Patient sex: M
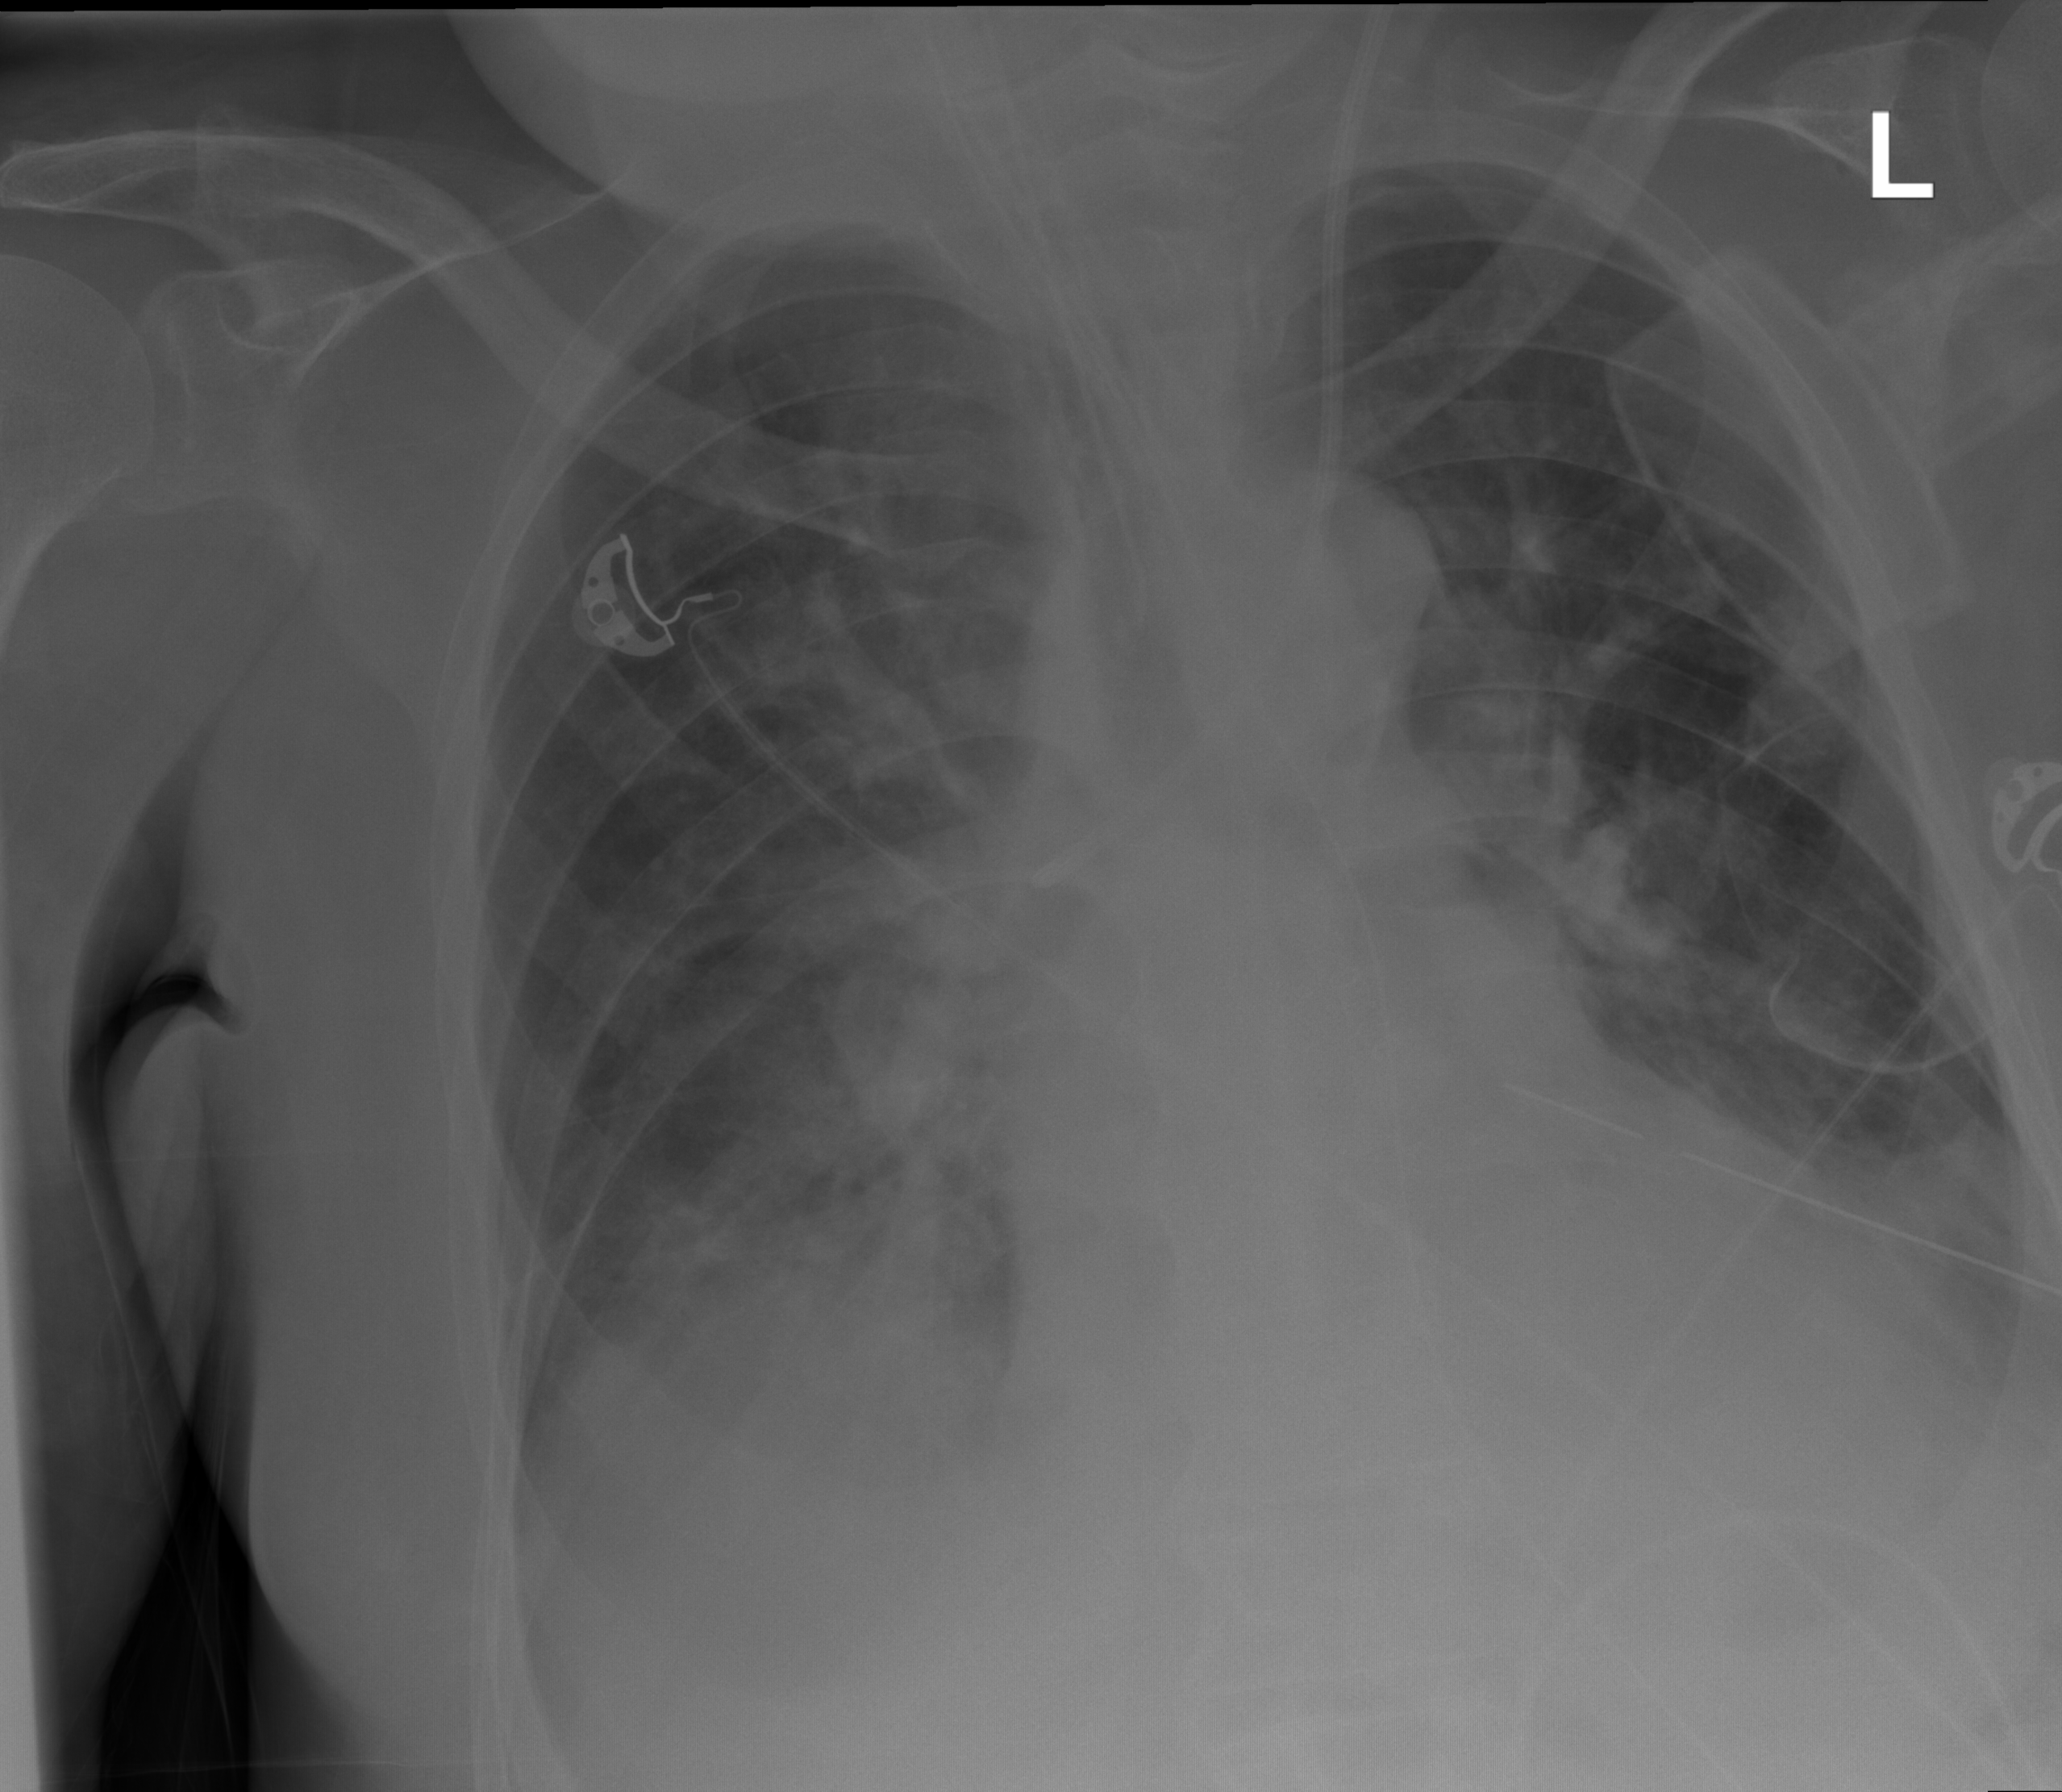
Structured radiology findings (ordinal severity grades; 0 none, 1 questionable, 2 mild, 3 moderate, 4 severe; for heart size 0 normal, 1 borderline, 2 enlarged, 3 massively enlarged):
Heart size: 1
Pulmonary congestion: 2
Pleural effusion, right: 2
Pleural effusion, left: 2
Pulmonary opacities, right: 2
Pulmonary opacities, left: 2
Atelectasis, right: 2
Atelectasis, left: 2